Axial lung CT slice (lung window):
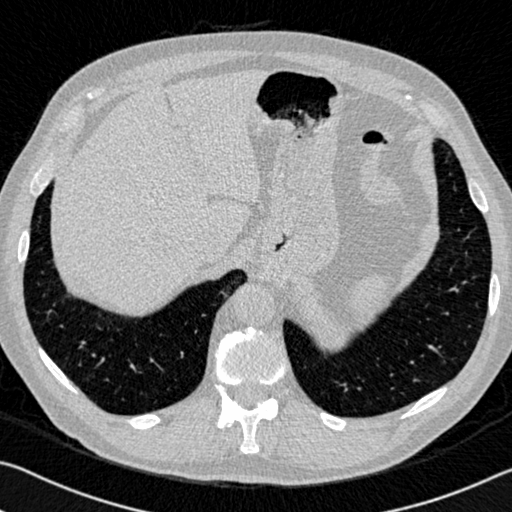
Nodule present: no